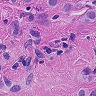
Metastatic tissue present: yes